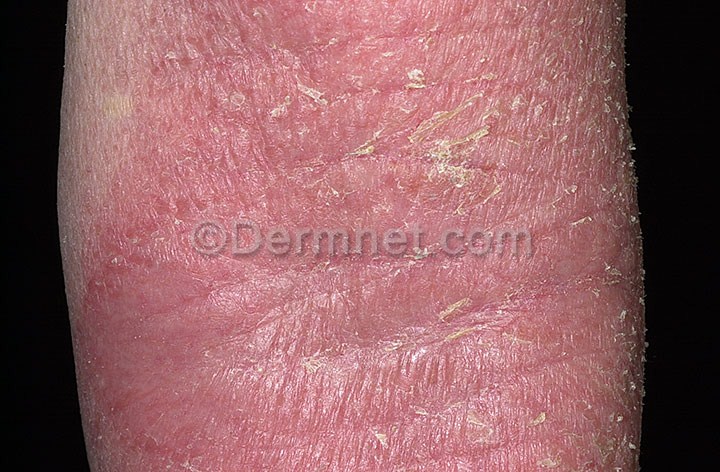
Disease: Atopic Dermatitis Photos